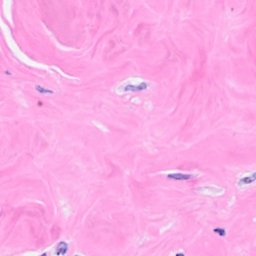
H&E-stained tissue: Breast